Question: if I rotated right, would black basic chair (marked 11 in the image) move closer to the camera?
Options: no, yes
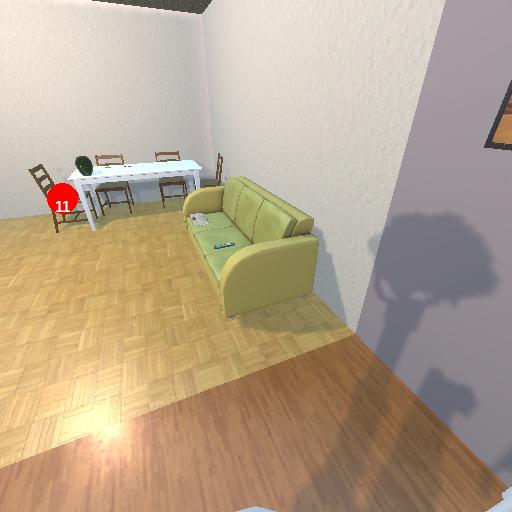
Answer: no